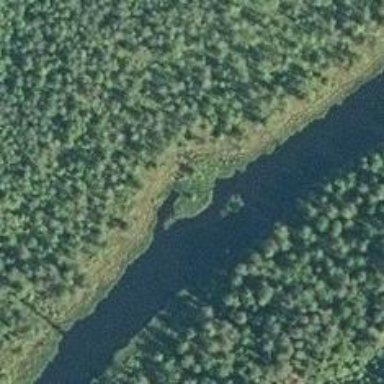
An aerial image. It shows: Beautiful river scene.